Current action and preconditions to check: trajectory_clear

Your task: For each precondition in the list above, predict whether it will hold at this action.

Consider the current scene as observed from the mobile robot's camera, and analyze the predicted future states of all dynamic agents (e.g., people, animals, vehicles, or any moving entities) within the NEXT SECOND.

IMPORTANT: Only answer "very likely" if you are absolutely certain—based on strong, clear evidence—that a dynamic agent will violate the precondition in the predicted future state. Do NOT answer "very likely" for unlikely, ambiguous, or low-probability risks.

Ask yourself for each precondition: Is there a high probability, with clear and convincing evidence, that the predicted future states of any dynamic agent will interfere with the predicted future state of the currently executing action within the NEXT SECOND, causing that precondition to fail?

Assess the risk level based on these predictions. Use "likely" or "very likely" if motions create a clear risk of interference.

Use "neutral" or "improbable" if agents are nearby but their predicted paths are clearly diverging or non-conflicting.

Failure Risk Categories: "very improbable", "improbable", "neutral", "likely", "very likely"

Answer Format: Output ONLY the probability_of_failure value from these categories: "very improbable", "improbable", "neutral", "likely", "very likely"

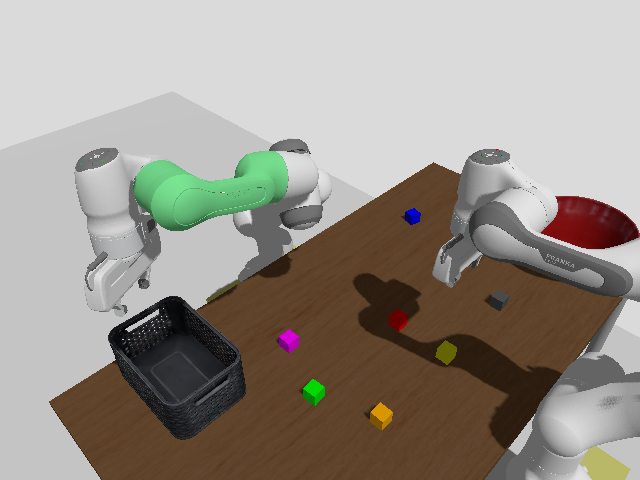

Answer: very improbable